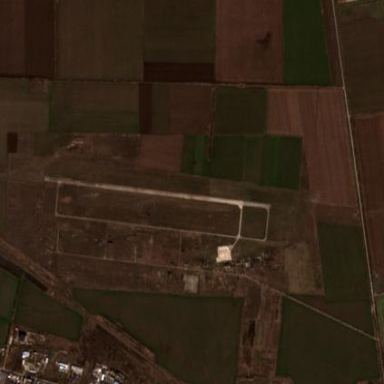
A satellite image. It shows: Military airfield located within larger aerodrome area.